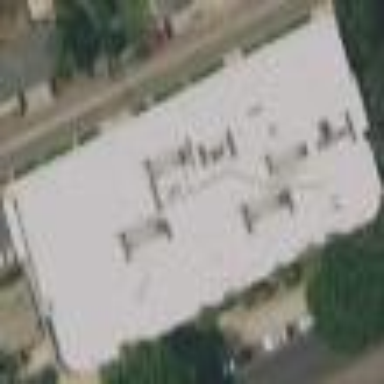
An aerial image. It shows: Commercial building.